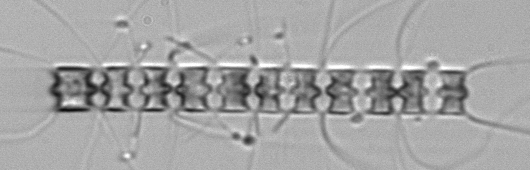
Label: Chaetoceros_didymus